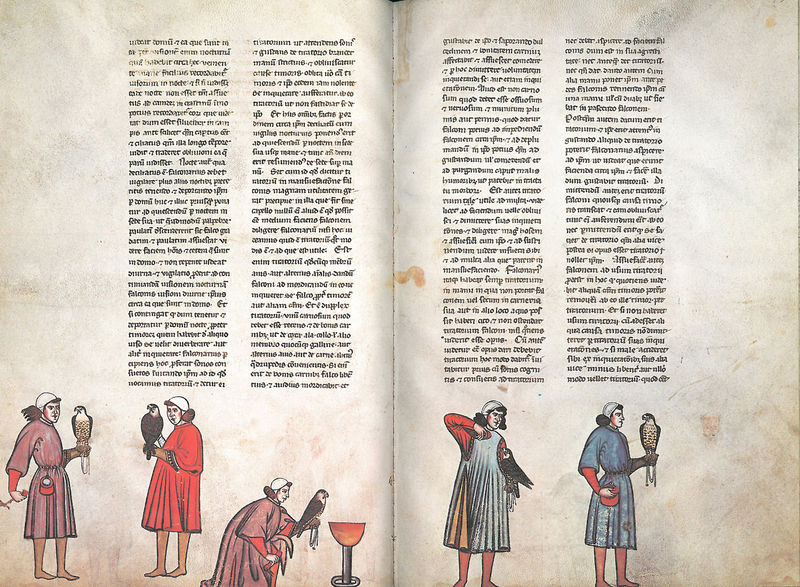
Titel: Falkenbuch Friedrichs des II.; De arte venandi cum avibus
Institution: Rom, Biblioteca Vaticana
Schlagwörter: adler, blau, falke, mann, vogel, menschen, bunt, hut, männer, schwarz, rot, malerei, alt, kappe, kappen, mütze, falten, vögel, gewand, haare, kelch, füße, schrift, bilder, farbe, lila, spalten, figuren, gefäß, buch, seite, illustration, text, tasche, jagd, fleck, buchseite, flecken, seiten, mittelalter, greifvogel, habicht, pokal, papagei, buchseiten, buchmalerei, falkner, papageien, kolumnen, falken, zweispaltig, vogek, faustner